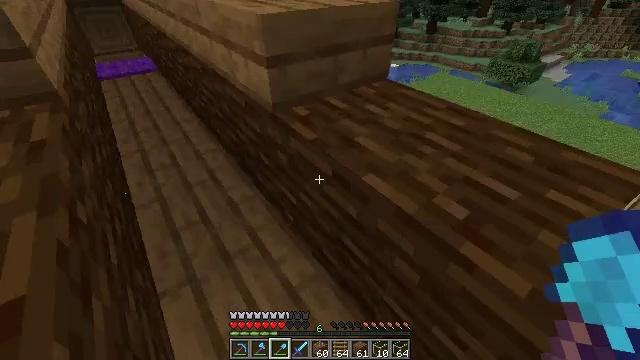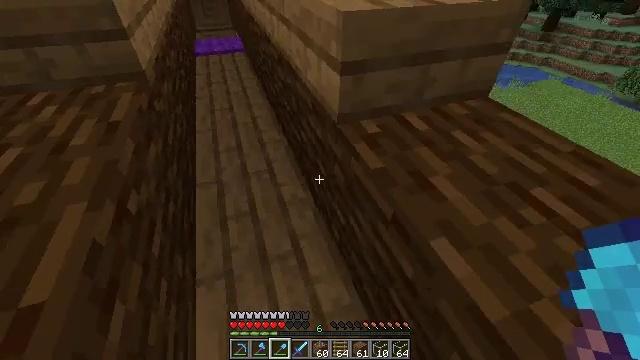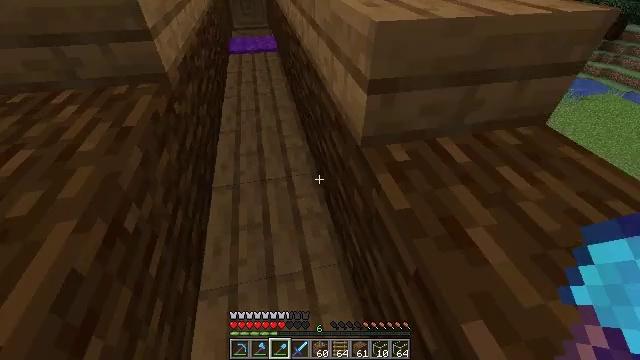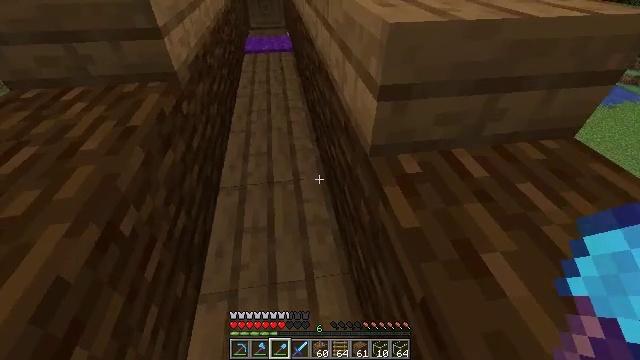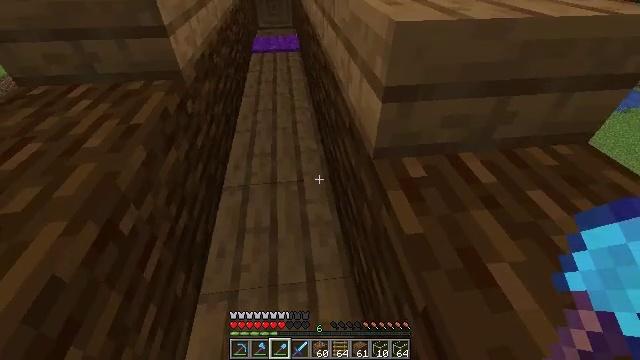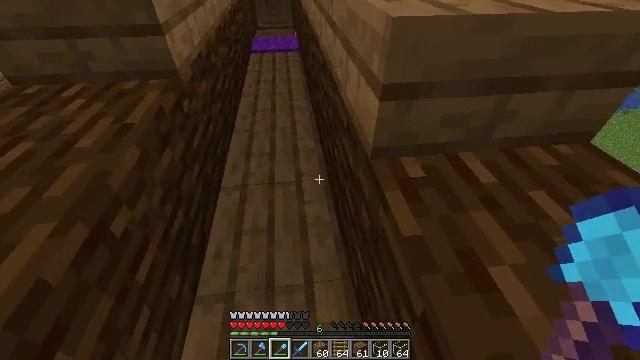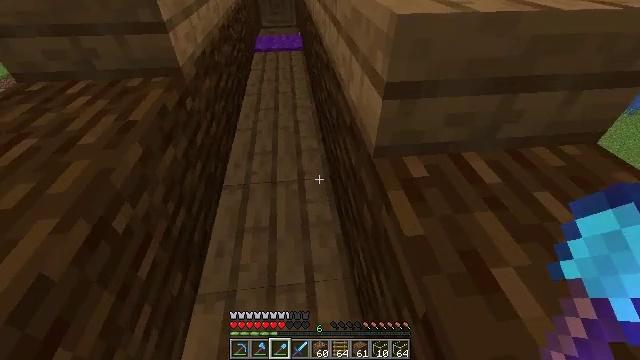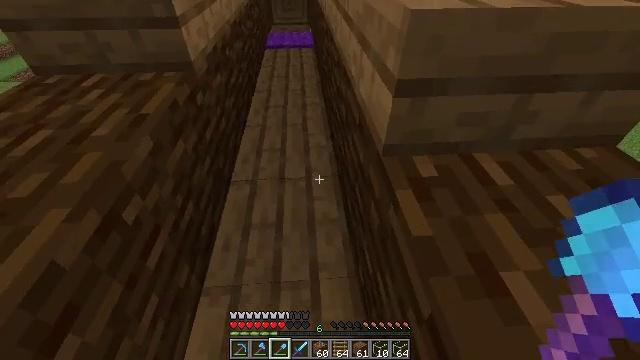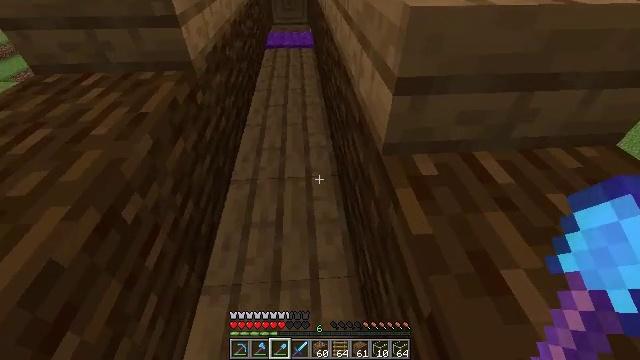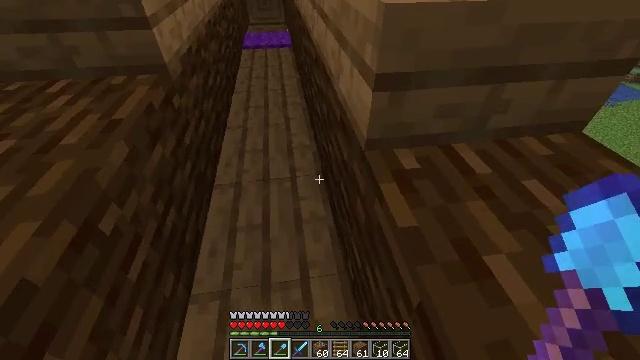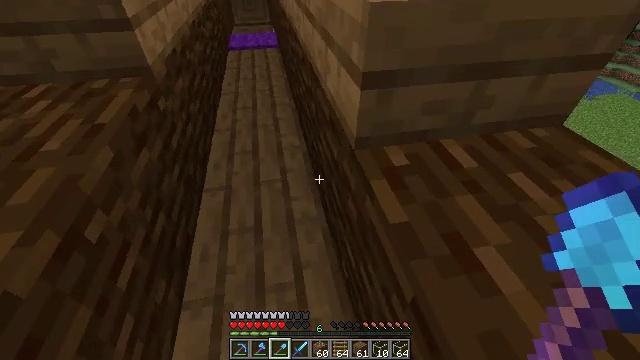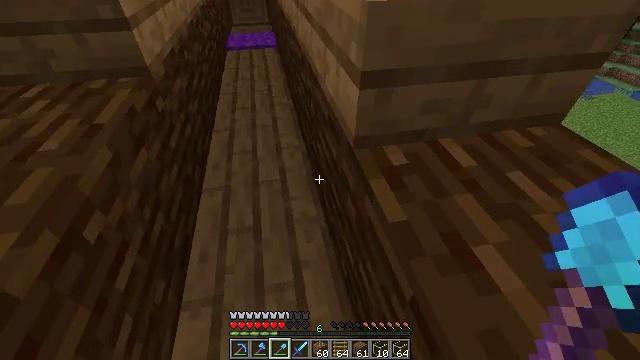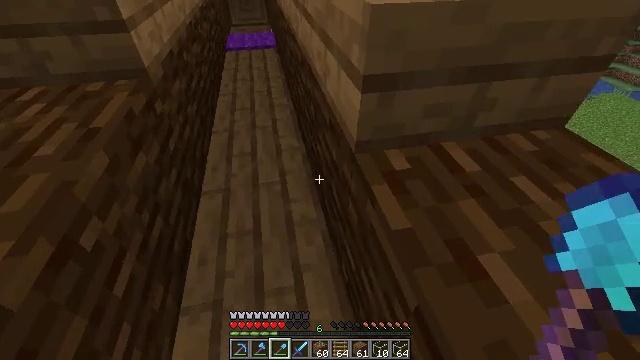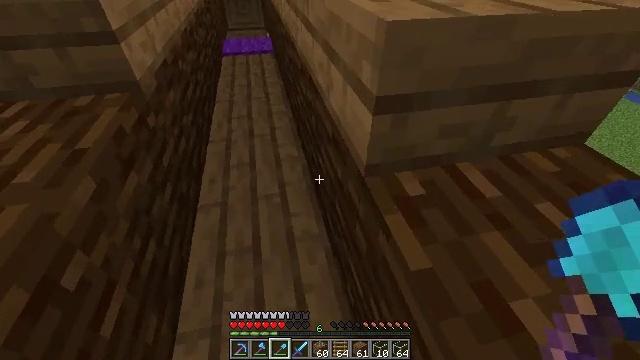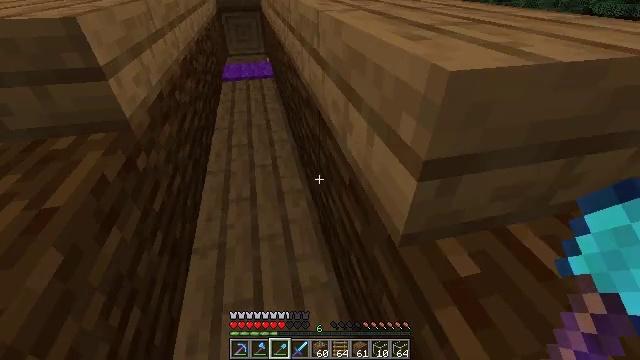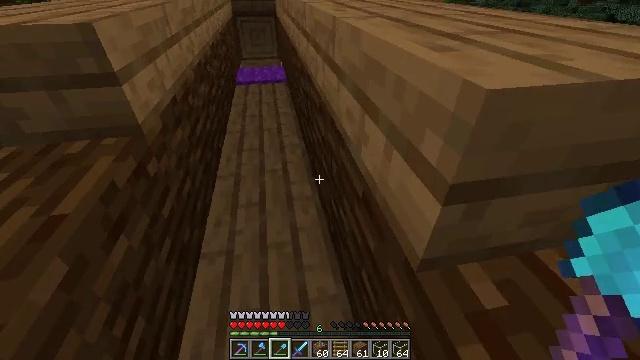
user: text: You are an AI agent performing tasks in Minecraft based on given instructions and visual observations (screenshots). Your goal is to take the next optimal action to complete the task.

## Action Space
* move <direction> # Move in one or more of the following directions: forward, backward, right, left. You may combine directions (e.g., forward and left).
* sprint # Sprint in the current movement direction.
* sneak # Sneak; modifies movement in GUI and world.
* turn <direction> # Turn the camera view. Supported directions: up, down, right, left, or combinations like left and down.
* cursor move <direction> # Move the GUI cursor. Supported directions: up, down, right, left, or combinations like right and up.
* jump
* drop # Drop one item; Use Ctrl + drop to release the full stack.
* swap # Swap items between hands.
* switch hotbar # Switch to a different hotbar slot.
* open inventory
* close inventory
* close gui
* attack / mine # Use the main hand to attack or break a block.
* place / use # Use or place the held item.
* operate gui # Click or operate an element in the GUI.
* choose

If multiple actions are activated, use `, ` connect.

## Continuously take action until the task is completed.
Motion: motion action
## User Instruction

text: Collect the purple carpet.
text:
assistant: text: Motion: move forward, turn left and down
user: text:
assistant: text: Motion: turn left
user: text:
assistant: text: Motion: turn left
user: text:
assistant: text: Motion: turn left
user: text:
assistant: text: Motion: no_op
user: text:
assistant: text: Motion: no_op
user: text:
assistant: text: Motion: turn left
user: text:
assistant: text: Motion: no_op
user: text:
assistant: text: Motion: turn right
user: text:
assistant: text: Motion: turn right
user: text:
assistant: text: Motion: no_op
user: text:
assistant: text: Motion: move forward
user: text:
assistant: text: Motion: move forward
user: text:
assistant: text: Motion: move forward, turn up
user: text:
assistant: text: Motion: turn left
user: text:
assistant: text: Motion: turn left
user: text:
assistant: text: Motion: turn left
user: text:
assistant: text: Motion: no_op
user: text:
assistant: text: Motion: no_op
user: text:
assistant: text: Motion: no_op
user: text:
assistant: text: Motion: no_op
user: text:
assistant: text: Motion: no_op
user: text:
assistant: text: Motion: move forward
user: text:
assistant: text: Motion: move forward, turn left
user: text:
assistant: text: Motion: move forward, turn left
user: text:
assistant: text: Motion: move forward, turn left
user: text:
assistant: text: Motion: move forward
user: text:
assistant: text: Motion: move forward
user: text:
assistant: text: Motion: move forward
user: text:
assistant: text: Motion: move forward